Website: lowes
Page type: cart
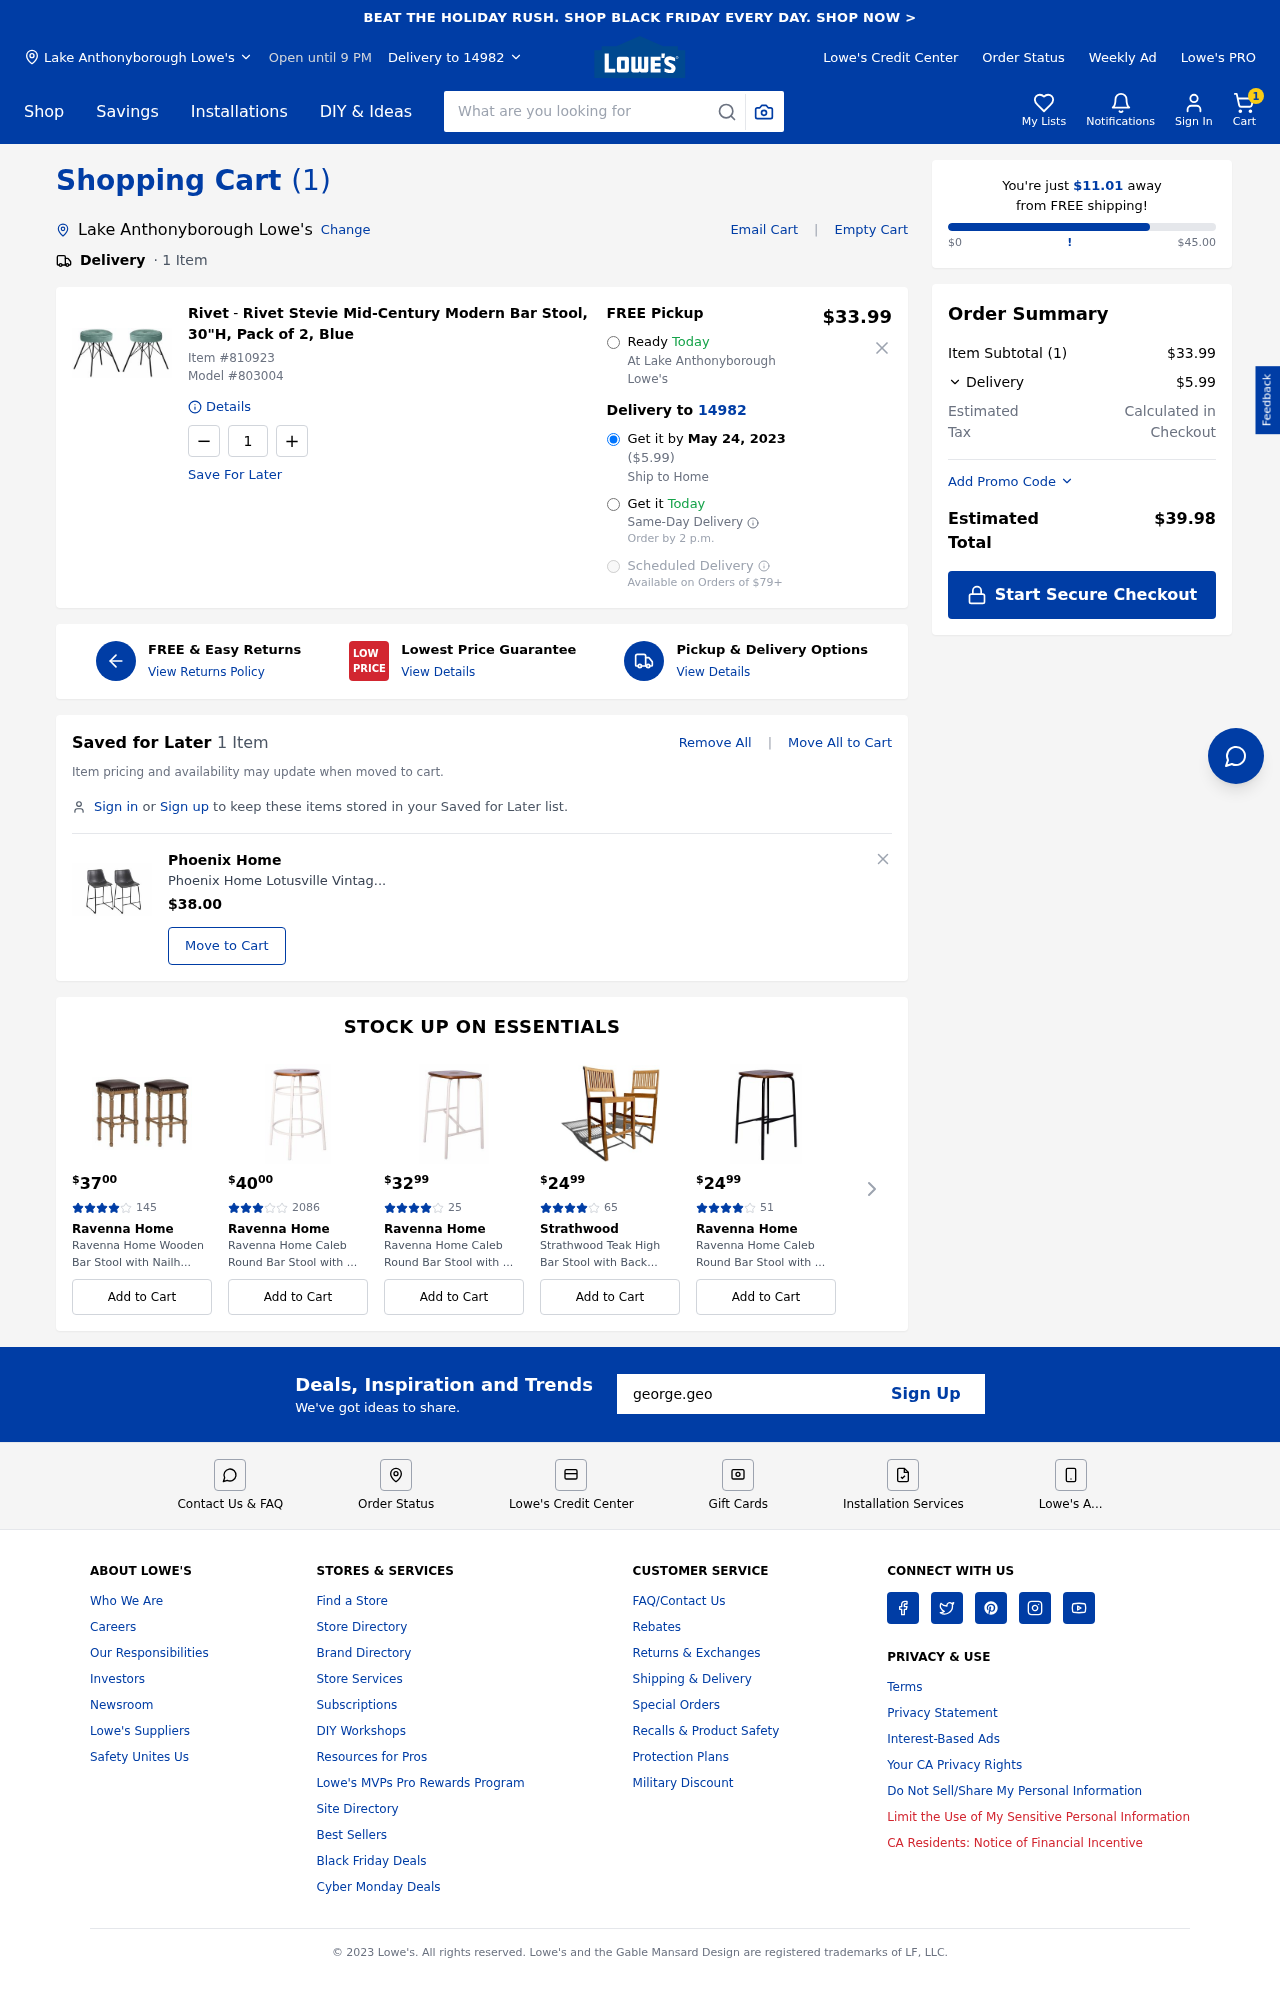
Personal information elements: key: PII_CITY
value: Lake Anthonyborough Lowe's
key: PII_EMAIL
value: george.george@yahoo.com
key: PII_POSTCODE
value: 14982
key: PII_CITY2
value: Lake Anthonyborough Lowe's
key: PII_CITY3
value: Lake Anthonyborough
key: PII_POSTCODE_FULL
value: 14982
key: PII_POSTCODE_NUMERIC
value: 14982
Product elements: key: PRODUCT1_BRAND
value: Rivet
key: PRODUCT1_NAME
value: Rivet Stevie Mid-Century Modern Bar Stool, 30"H, Pack of 2, Blue
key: PRODUCT1_PRICE
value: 33.99
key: PRODUCT1_QUANTITY
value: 1
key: PRODUCT2_BRAND
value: Phoenix Home
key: PRODUCT2_NAME
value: Phoenix Home Lotusville Vintage PU Leather, Set of 2 Counter Height Stool, Gray
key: PRODUCT2_PRICE
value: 38
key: PRODUCT1_ITEM_NUMBER
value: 810923
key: PRODUCT1_MODEL_NUMBER
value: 803004
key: PRODUCT3_PRICE
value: $3700
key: PRODUCT3_NUM_RATINGS
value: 145
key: PRODUCT3_BRAND
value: Ravenna Home
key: PRODUCT3_NAME
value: Ravenna Home Wooden Bar Stool with Nailh...
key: PRODUCT4_PRICE
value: $4000
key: PRODUCT4_NUM_RATINGS
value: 2086
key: PRODUCT4_BRAND
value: Ravenna Home
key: PRODUCT4_NAME
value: Ravenna Home Caleb Round Bar Stool with ...
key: PRODUCT5_PRICE
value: $3299
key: PRODUCT5_NUM_RATINGS
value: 25
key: PRODUCT5_BRAND
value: Ravenna Home
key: PRODUCT5_NAME
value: Ravenna Home Caleb Round Bar Stool with ...
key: PRODUCT6_PRICE
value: $2499
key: PRODUCT6_NUM_RATINGS
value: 65
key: PRODUCT6_BRAND
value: Strathwood
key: PRODUCT6_NAME
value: Strathwood Teak High Bar Stool with Back...
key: PRODUCT7_PRICE
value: $2499
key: PRODUCT7_NUM_RATINGS
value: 51
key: PRODUCT7_BRAND
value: Ravenna Home
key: PRODUCT7_NAME
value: Ravenna Home Caleb Round Bar Stool with ...
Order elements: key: ORDER_NUM_ITEMS
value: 1
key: ORDER_DELIVERY_DATE
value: May 24, 2023
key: ORDER_SHIPPING_COST2
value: $5.99
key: ORDER_SHIPPING_AWAY
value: $11.01
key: ORDER_SUBTOTAL
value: $33.99
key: ORDER_SHIPPING_COST
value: $5.99
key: ORDER_TOTAL
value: $39.98
Search elements: key: HEADER_SEARCH
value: What are you looking for
Other elements: key: SAVED_NUM_ITEMS
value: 1 Item